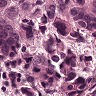
Metastatic tissue present: yes